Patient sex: F
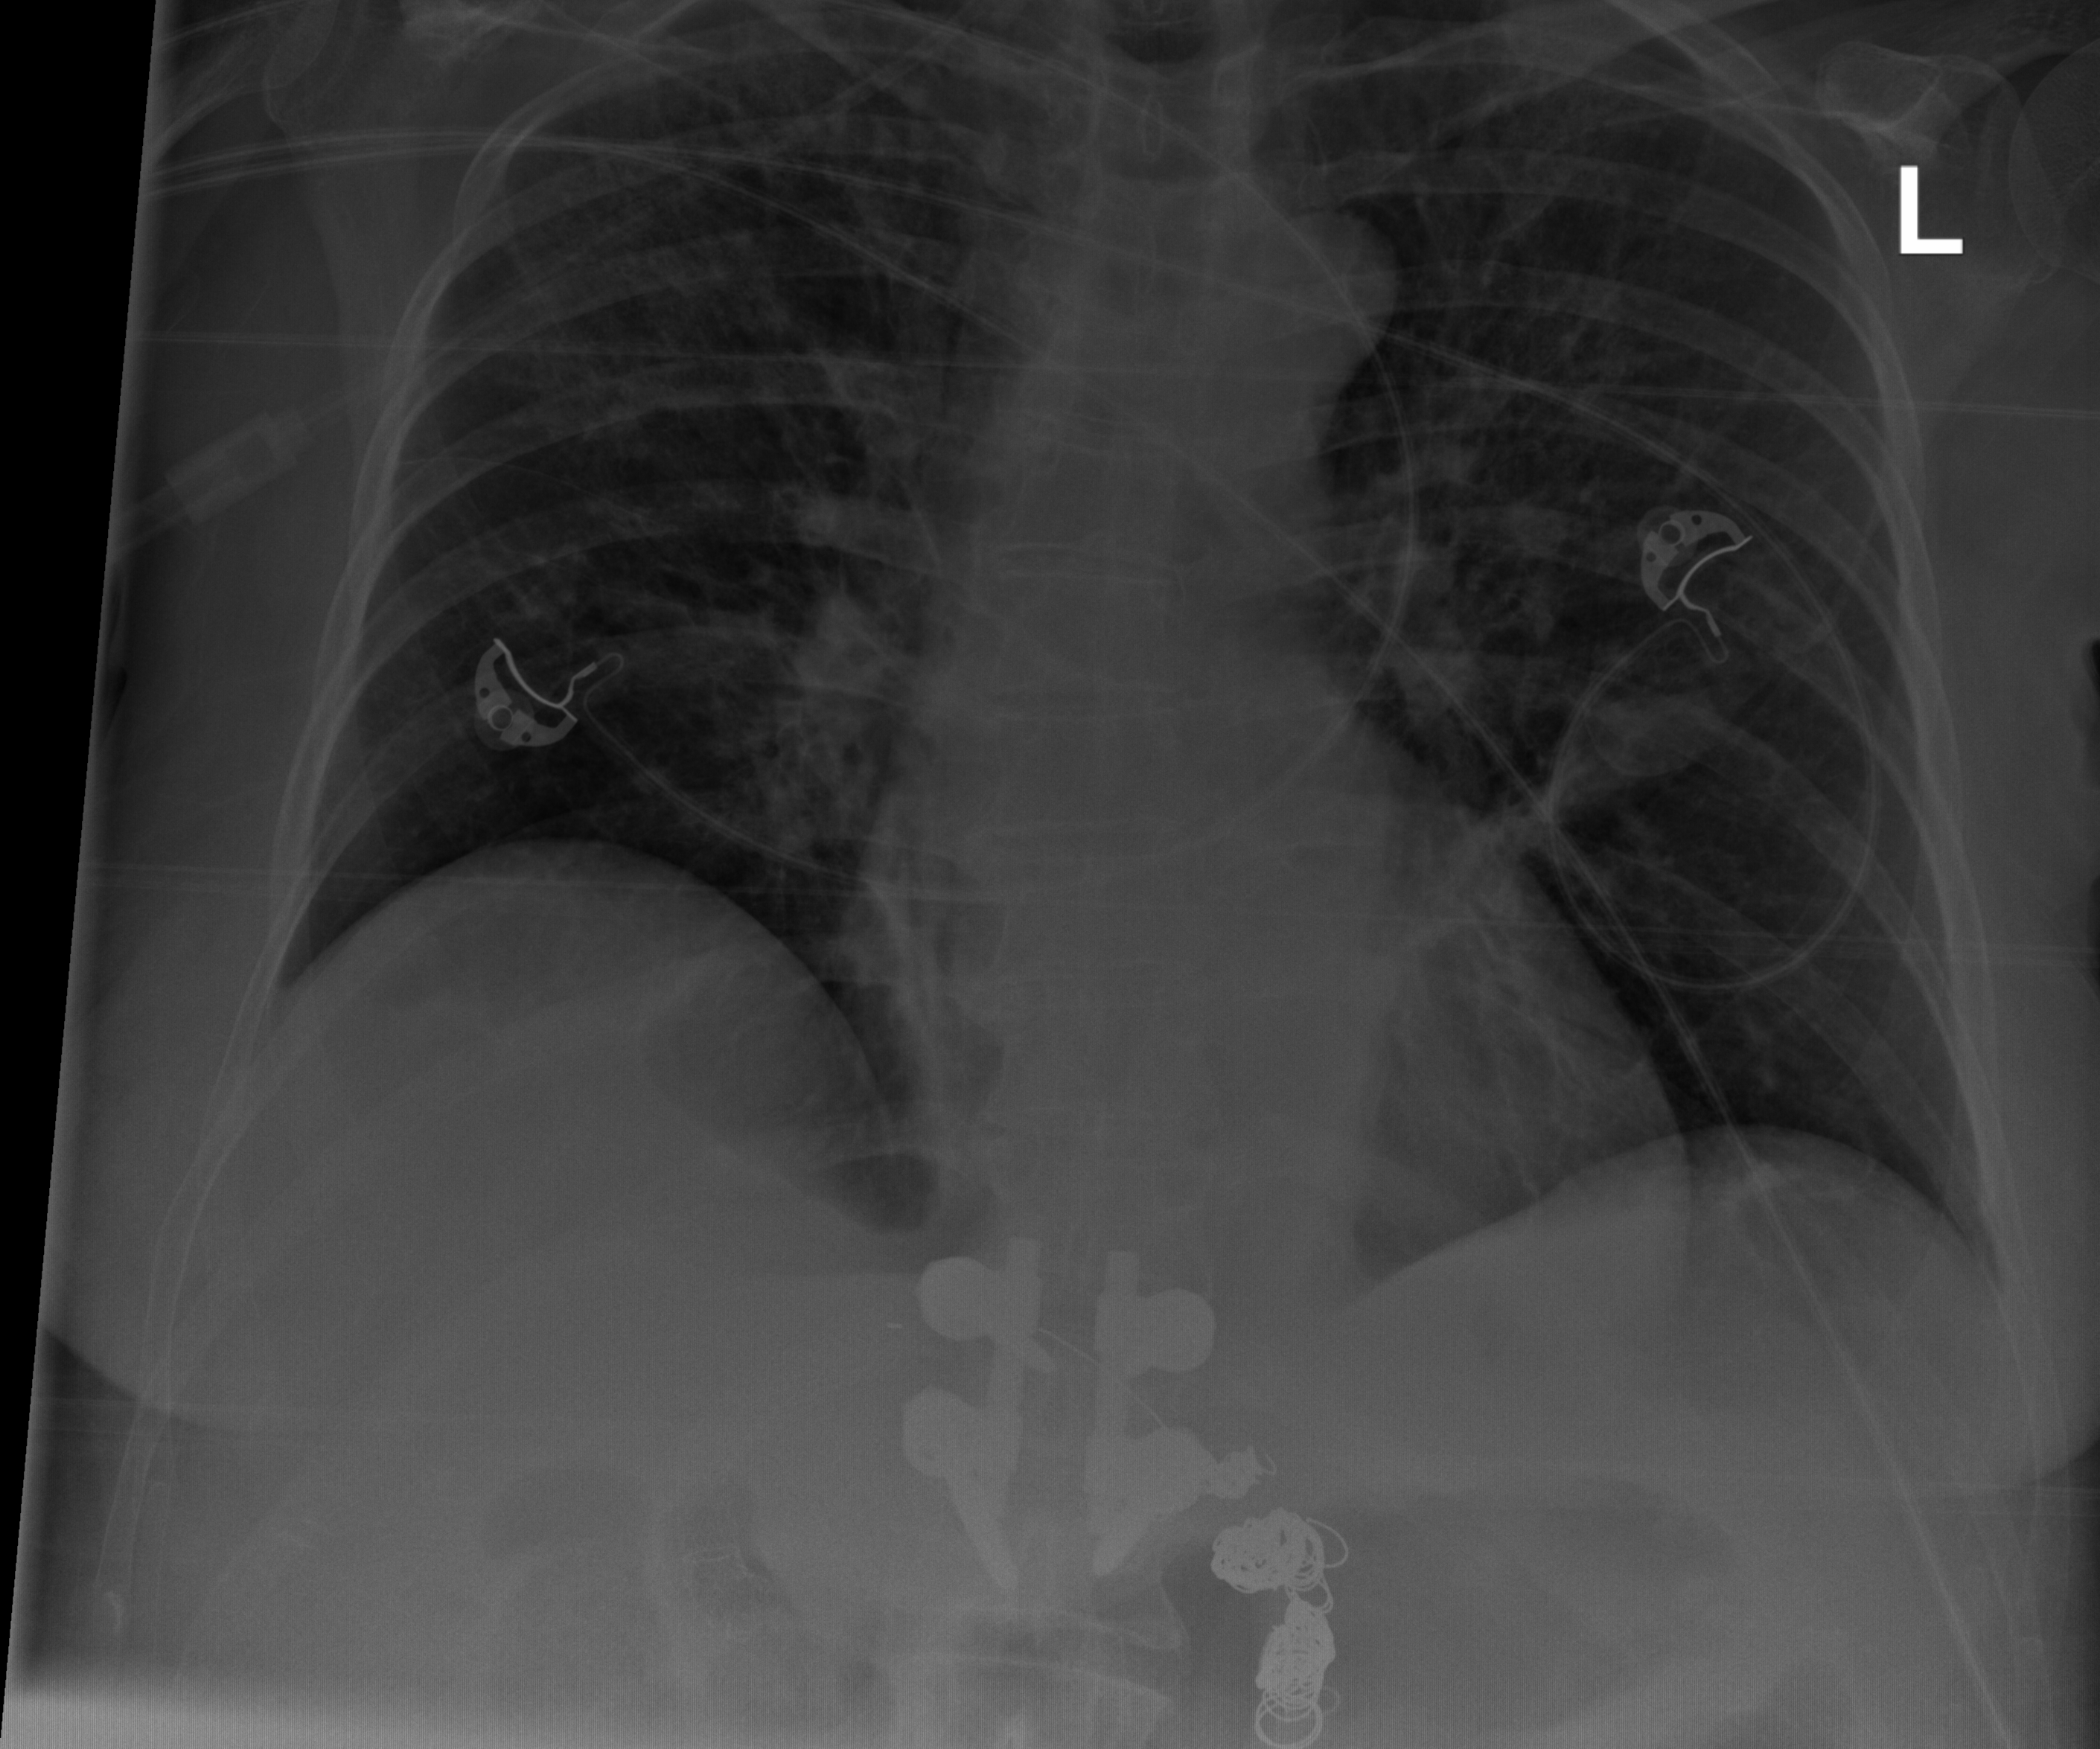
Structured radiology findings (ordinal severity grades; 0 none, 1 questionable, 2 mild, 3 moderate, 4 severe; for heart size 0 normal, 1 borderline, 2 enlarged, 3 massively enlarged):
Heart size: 0
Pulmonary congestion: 2
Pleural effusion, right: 0
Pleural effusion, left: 0
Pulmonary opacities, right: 2
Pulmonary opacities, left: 2
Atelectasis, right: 2
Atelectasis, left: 2